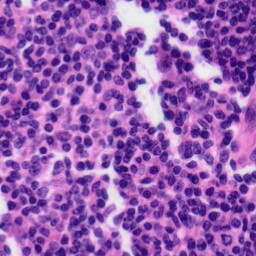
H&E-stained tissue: Tonsil